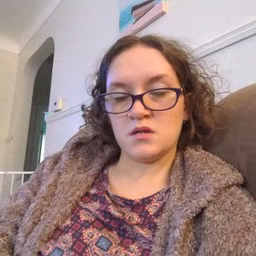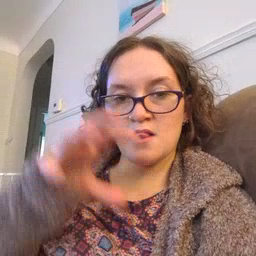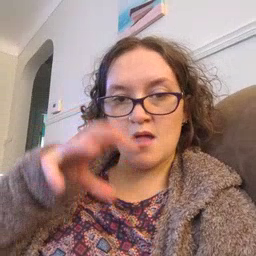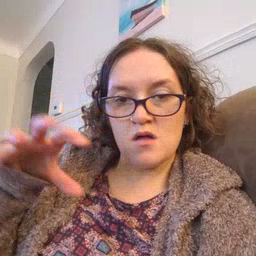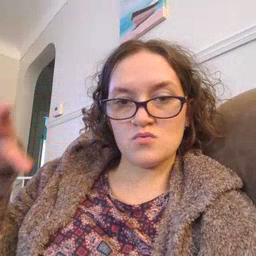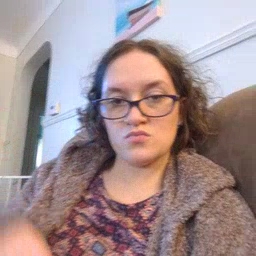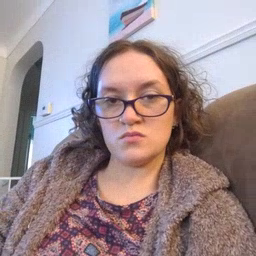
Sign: cloud